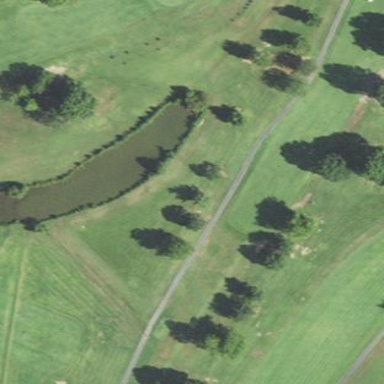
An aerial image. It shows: Rough grassy area used for golf.